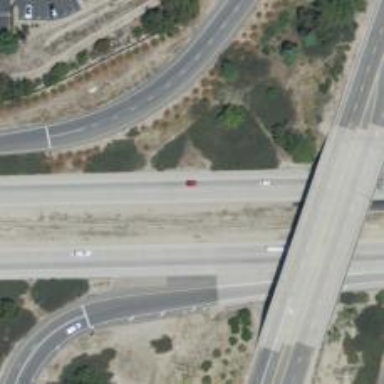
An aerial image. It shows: Motorway.